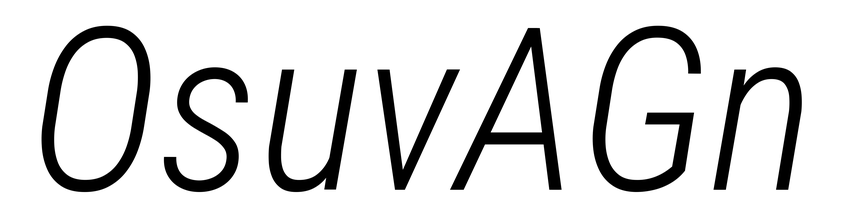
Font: Roboto-Italic_Condensed_Light_Italic